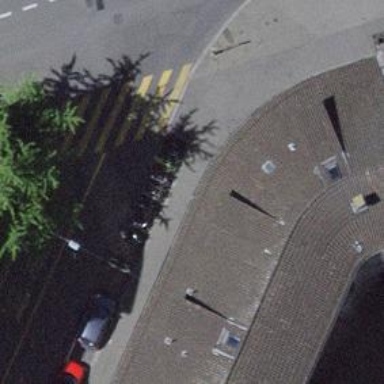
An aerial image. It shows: Bicycle parking area with stands available.